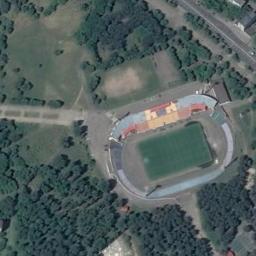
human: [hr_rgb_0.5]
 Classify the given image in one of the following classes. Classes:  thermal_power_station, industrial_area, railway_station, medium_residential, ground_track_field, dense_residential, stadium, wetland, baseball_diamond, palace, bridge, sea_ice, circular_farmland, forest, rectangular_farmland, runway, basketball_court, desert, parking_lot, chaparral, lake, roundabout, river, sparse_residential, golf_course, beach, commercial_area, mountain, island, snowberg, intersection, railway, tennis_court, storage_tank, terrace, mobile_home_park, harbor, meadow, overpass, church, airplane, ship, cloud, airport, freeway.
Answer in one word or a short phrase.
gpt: stadium